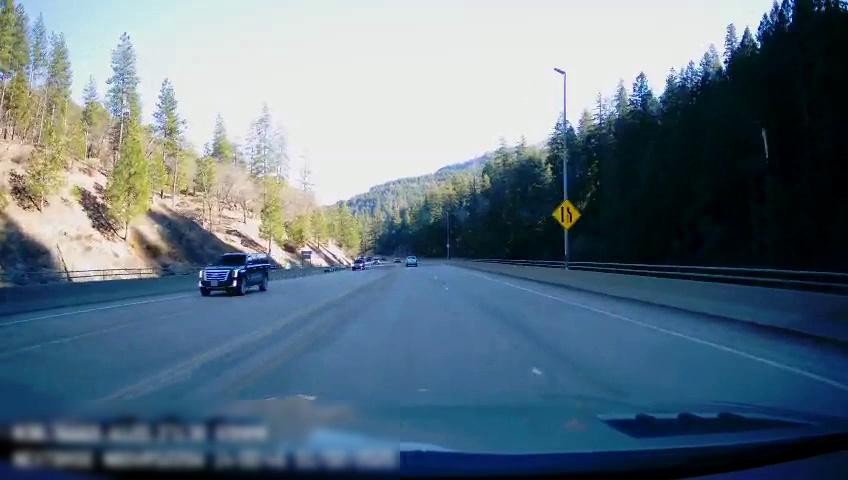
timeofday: Day
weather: Sunny
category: Drivable Space
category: Drivable Space
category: Vehicles | Truck
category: Vehicles | Truck
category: Vehicles | SUV
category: Lanes | Opposite Lane
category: Lanes | Current Lane
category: Lanes | Opposite Lane
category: Lanes | Current Lane
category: Lanes | Current Lane
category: Traffic | Signs